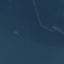
Land use / land cover: SeaLake